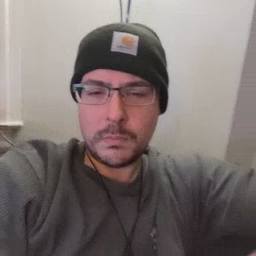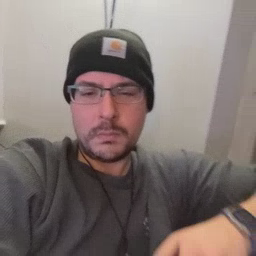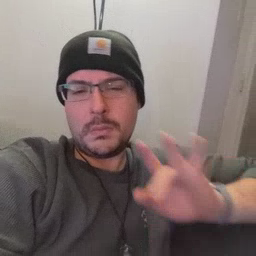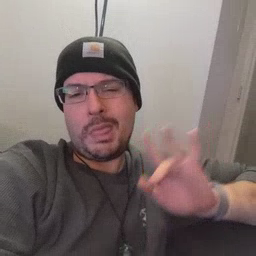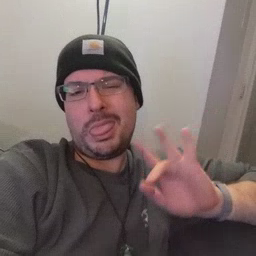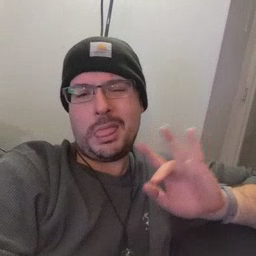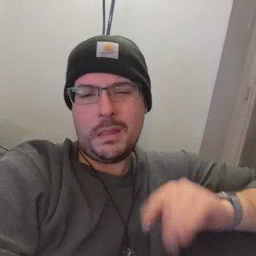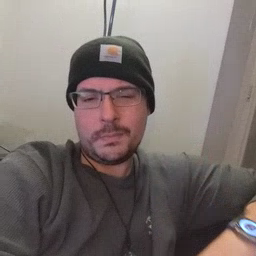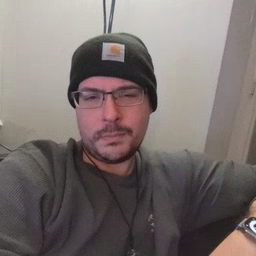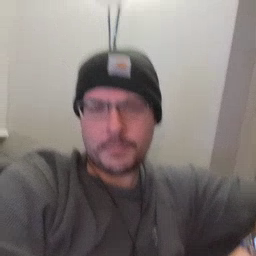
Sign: yucky